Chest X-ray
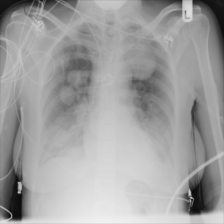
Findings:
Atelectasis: negative
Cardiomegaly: negative
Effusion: positive
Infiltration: negative
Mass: positive
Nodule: negative
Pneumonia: negative
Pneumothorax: negative
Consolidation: negative
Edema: negative
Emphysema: negative
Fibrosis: negative
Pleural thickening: negative
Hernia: negative